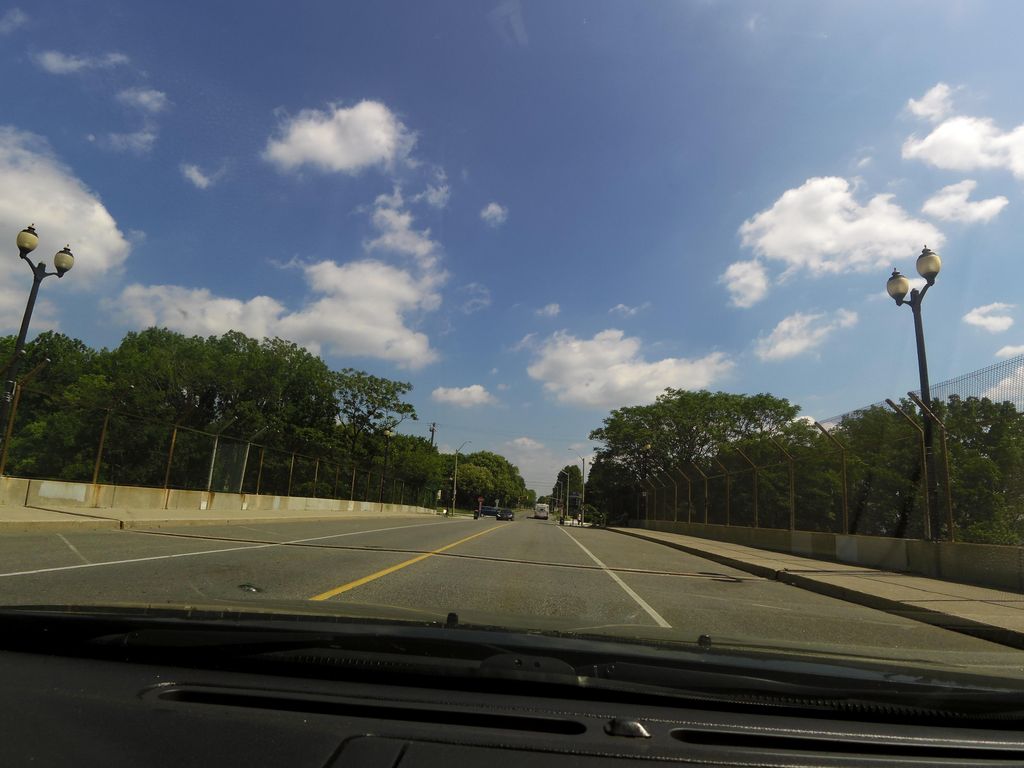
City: hamilton